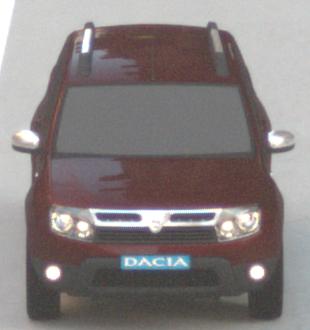
Make: Dacia
Model: Duster dCi 110 FAP
Detailed model: Duster (I)
Model produced from: 2010/06
Model produced until: 2013/11
Doors: 5
Color: red
Road condition: dry road
Daytime: sunrise or sunset
Contrast: low contrast